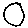
Label: circle